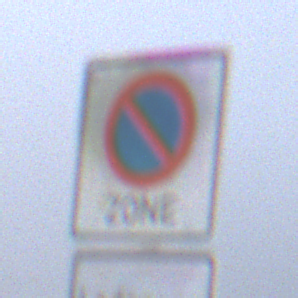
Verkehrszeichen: BeginnEingeschraenktesHalteverbotZone
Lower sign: HinweisDurchVerbaleAngabe1
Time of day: SunriseSunset
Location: Outdoor (Nature)
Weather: Overcast
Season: NotSpecified
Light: Natural